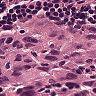
Metastatic tissue present: yes